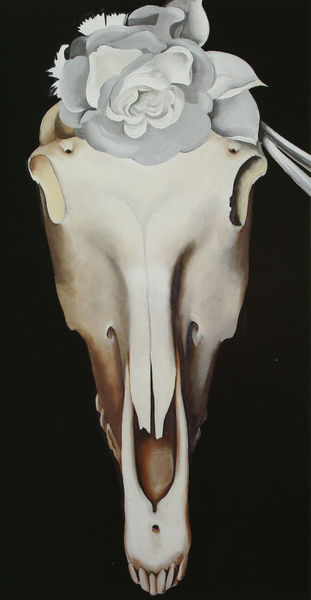
Titel: Horse's Skull with white Rose
Künstler: Georgia O'Keeffe
Institution: Privatsammlung
Schlagwörter: blau, blätter, kopf, weiß, blume, braun, stirn, blüte, rose, beige, schädel, tod, tot, pferd, stilleben, modern, foto, blütenblätter, knochen, vanitas, schaf, augenhöhlen, gebiss, oberkiefer, skelett, zähne, schnauze, stier, ziege, stierkopf, keeffe, kuhschädel, pferdeschädel, o'eeffe, o´keeffe, augenlöcher, nasenbein, tierschädel